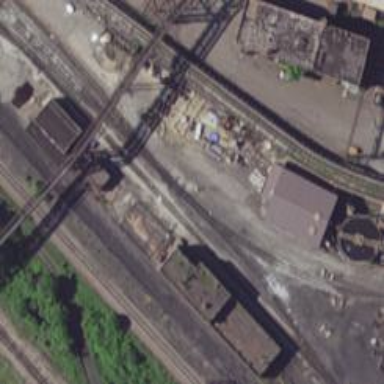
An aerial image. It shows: Railway yard.